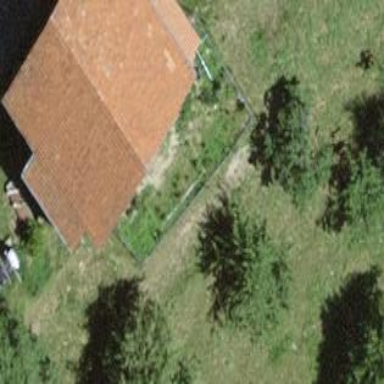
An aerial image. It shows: Rural barn.